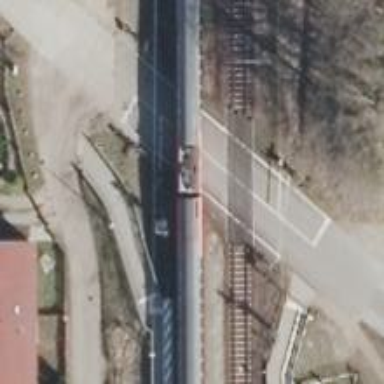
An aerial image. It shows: Level crossing with light signals and saltire markings.